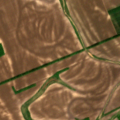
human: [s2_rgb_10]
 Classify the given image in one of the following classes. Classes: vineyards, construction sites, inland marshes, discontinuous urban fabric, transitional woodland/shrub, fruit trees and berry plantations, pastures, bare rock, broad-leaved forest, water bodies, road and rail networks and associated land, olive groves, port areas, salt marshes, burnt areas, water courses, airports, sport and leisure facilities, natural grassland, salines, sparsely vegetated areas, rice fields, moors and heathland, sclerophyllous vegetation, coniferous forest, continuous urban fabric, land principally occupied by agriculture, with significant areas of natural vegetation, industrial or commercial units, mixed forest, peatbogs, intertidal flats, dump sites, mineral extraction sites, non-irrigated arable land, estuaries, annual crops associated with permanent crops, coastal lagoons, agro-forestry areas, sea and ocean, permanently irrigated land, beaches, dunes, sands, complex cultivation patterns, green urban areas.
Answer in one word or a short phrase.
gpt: non-irrigated arable land